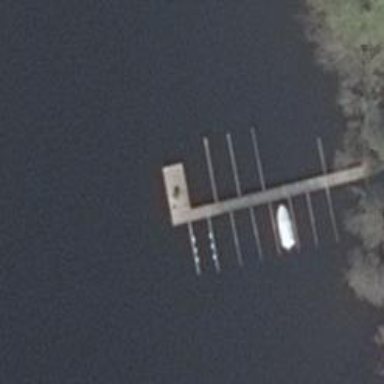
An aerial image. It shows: Man-made pier.